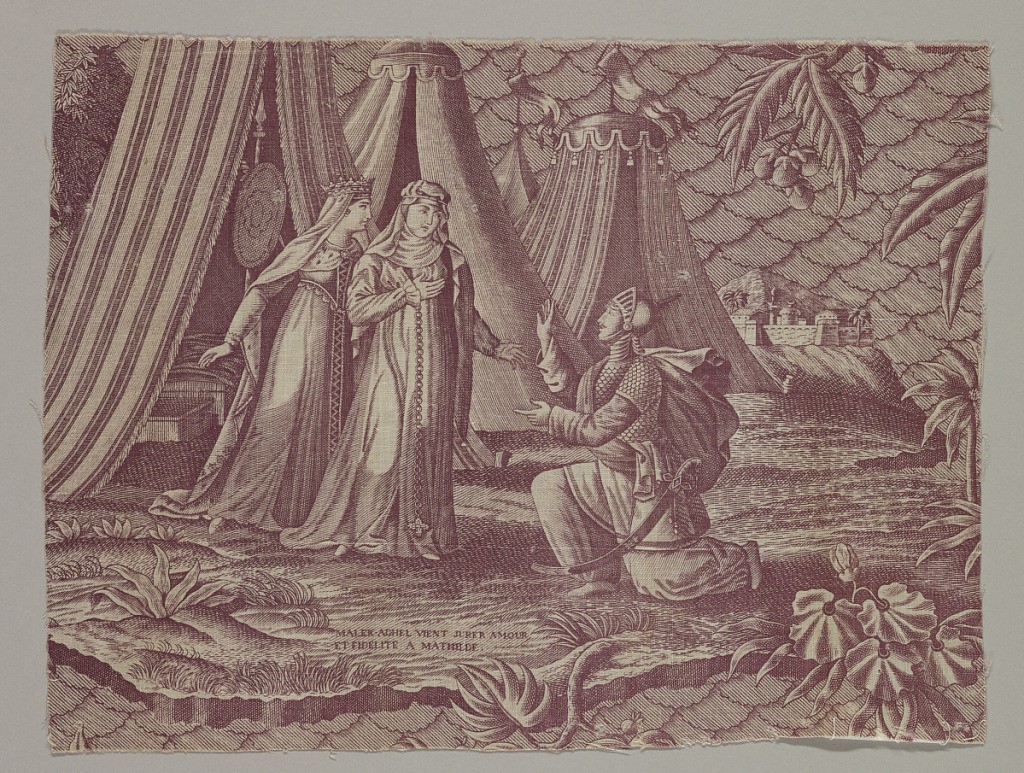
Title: Fragment
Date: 19th century
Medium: cotton Technique: printed on plain weave
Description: Fragment show a scene from the Story of Mathilde. A man down on one knee speaks to two women who have emerged from Turkish tents in the background.